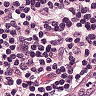
Metastatic tissue present: no